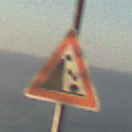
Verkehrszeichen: SteinschlagLinks
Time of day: SunriseSunset
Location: Outdoor (Nature)
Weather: PartlyCloudy
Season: NotSpecified
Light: Natural